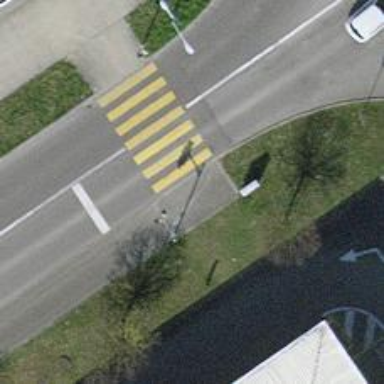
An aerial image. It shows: Asphalt sidewalk along the footway.